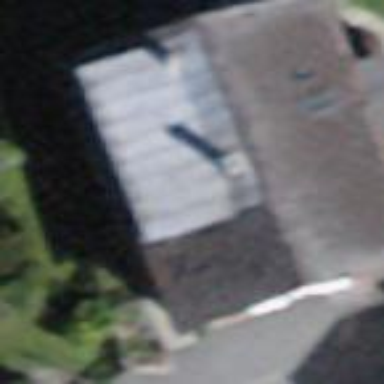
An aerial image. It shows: Gabled building with the roof oriented along its structure.